Question: As per the React Native documentation provided on <URL>, we must pass a number to the anchor option. I honestly haven't read a more vague sentence in the whole docs and I am completely lost.
'''
anchor (number) - the node to which the action sheet should be anchored (used for iPad)
'''
I tried playing around with a bunch of numbers but the result is always the same. The ActionSheet opens to the top left of the screen.

From what I have been able to understand so far, the following should work:
'''
ActionSheetIOS.showActionSheetWithOptions(
{
cancelButtonIndex: buttonsArray.length - 1,
options: buttonsArray,
anchor: 51, // THIS. WHAT THE HELL IS THIS NUMBER SUPPOSED TO BE?
},
(buttonIndex) => {
.
.
.
}
);
'''
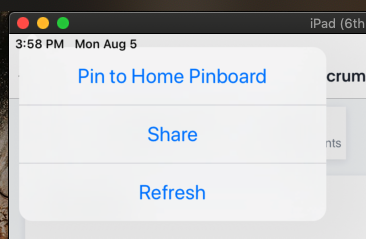
Answer: Erm so after digging around for exactly 13 minutes more after I posted the question above, I was able to find the answer.
React Native provides a function called 'findNodeHandle()'. Pass the ref of the component you want to anchor the ActionSheet with.
Let's see how it is used.
'''
import { findNodeHandle } from 'react-native'
.
.
.
ActionSheetIOS.showActionSheetWithOptions(
{
...
anchor: findNodeHandle(this.someFancyButtonRef)
},
(buttonIndex) => {
...
}
);
.
.
.
render() {
return (
.
.
.
<TouchableOpacity
ref={(ref) => { this.someFancyButtonRef = ref; }}
>
<Text>Some Fancy Button</Text>
</TouchableOpacity>
.
.
.
)
}
'''